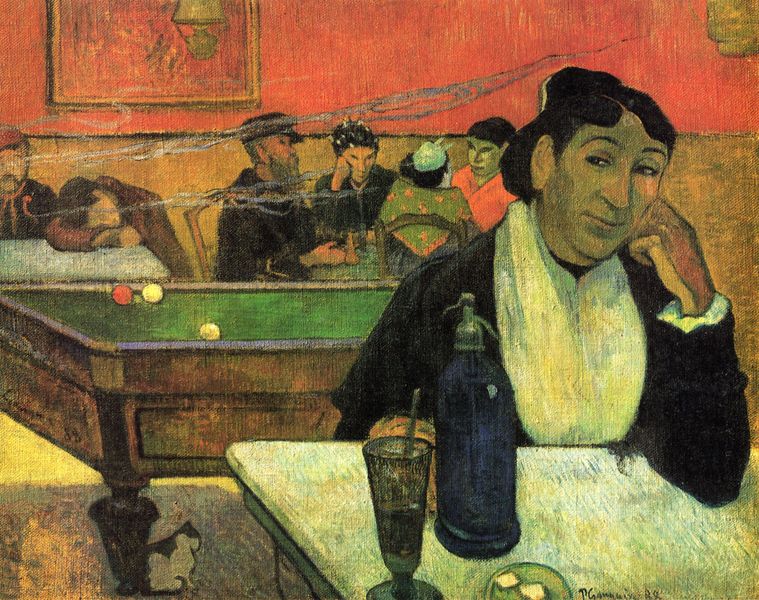
Titel: Im Café (Porträt der Mme Ginoux)
Künstler: Paul Gauguin
Standort: Moskva
Institution: The Pushkin State Museum of Fine Arts
Schlagwörter: blau, gemälde, gruppe, hand, mann, schatten, schlaf, wasser, frauen, gelb, grün, menschen, sitzen, bar, braun, café, frau, getränk, glas, haar, hut, lampe, männer, nase, ohr, raum, schwarz, stühle, tisch, tische, weiss, blick, rot, schal, tuch, expressionismus, alkohol, bart, flasche, kneipe, lokal, mütze, wand, wirtschaft, arm, bluse, gesicht, kragen, teller, bild, innenraum, portrait, porträt, signatur, öl, qualm, rauch, haare, lächeln, schlafen, van gogh, soldaten, gäste, löffel, wein, salon, warten, aufstützen, gauguin, katze, südsee, gogh, restaurant, absinth, gaststätte, billard, billardtisch, billiard, kugel, kugeln, bedienung, kätzchen, würfel, china, gaugin, schlafender, wirtshaus, rauchschwaden, strohhalm, zucker, wirtin, chinese, japaner, wasserspender, opium, kelchglas, billardkugel, billardkugeln, billiardtisch, dreieckstuch, trinkerin, syphon, zuckerstücke, flashe, strohhalmk, soda, witrshaus, gklas, siphon, czesan